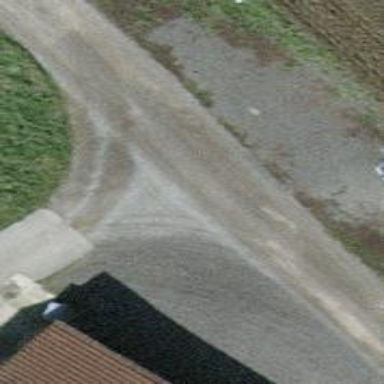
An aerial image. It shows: Track with grade 1 quality.